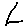
Label: triangle